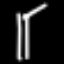
Label: fork